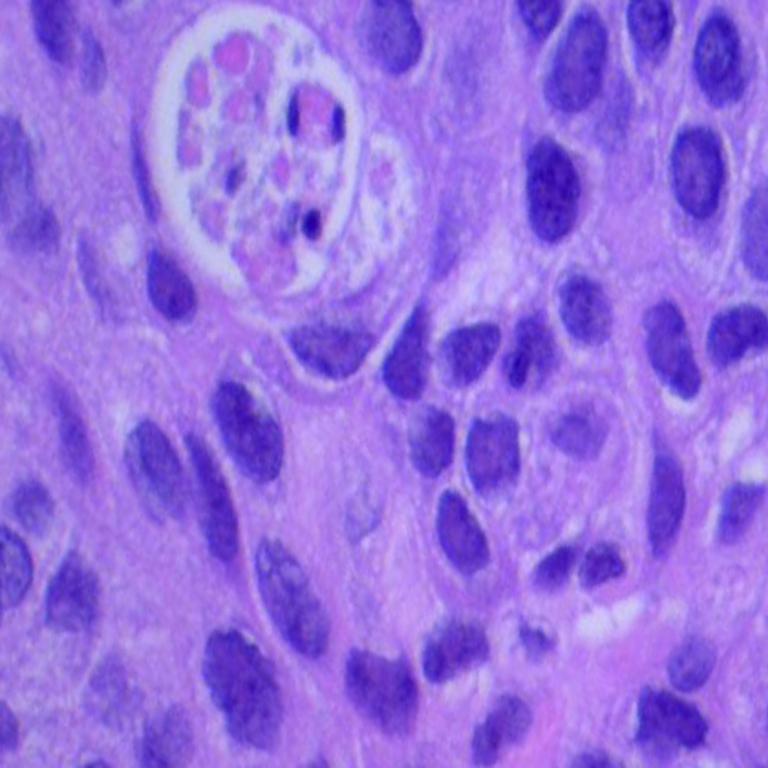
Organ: lung
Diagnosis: squamous carcinomas